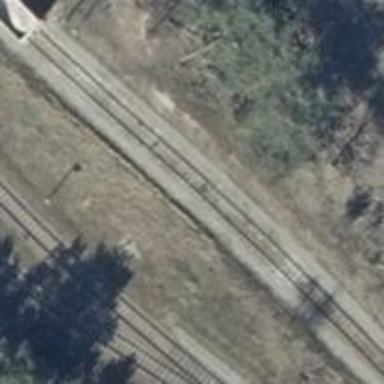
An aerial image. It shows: Railway yard.